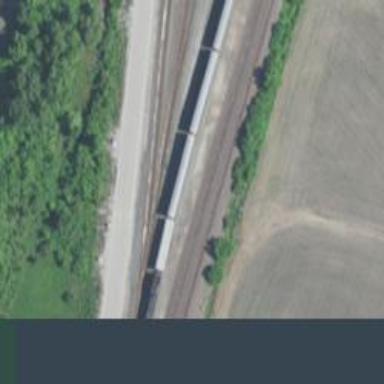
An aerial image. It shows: Railway yard.